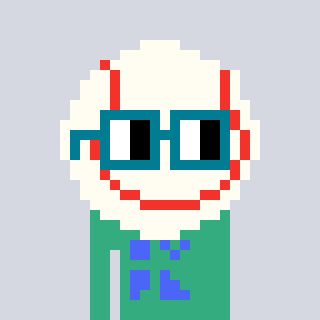
a pixel art character with square dark green glasses, a baseball ball-shaped head and a teal-colored body on a cool background